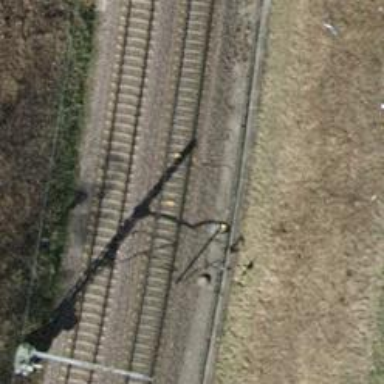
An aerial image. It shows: Railway signal.